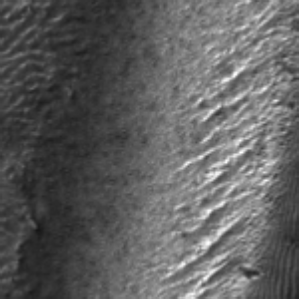
Label: frost